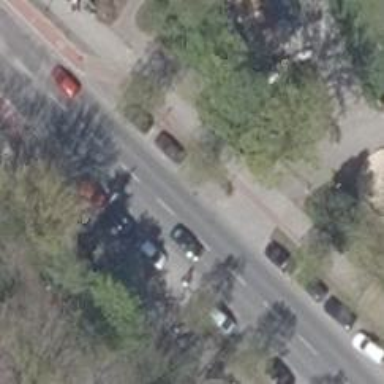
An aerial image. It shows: Secondary road with asphalt surface. It includes separate cycle track and sidewalks on both sides.